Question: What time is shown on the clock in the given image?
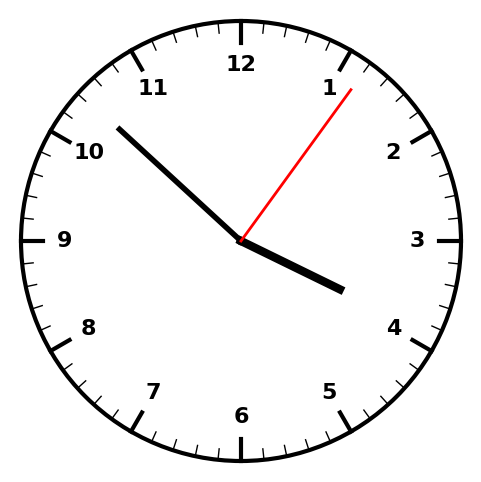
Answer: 03:52:06